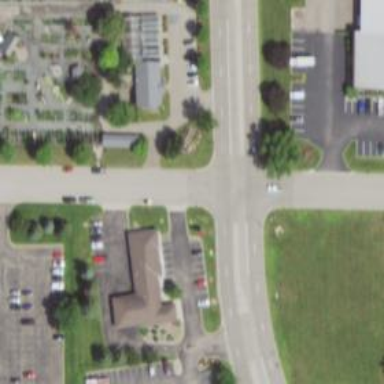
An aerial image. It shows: Tertiary road with asphalt surface.